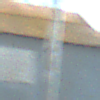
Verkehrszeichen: EndeMautpflicht
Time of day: MorningAfternoon
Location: Outdoor (Suburban)
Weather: Clear
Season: NotSpecified
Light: Natural